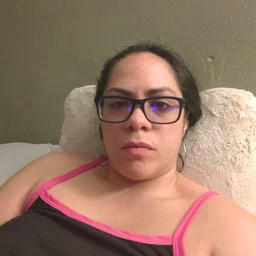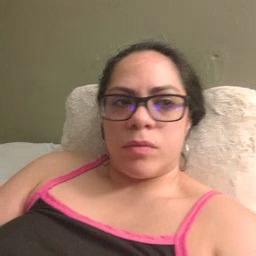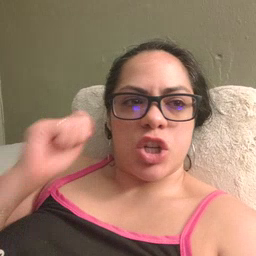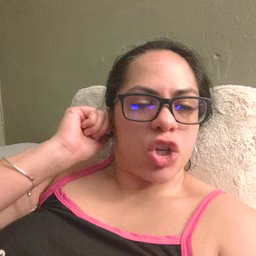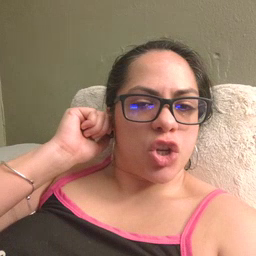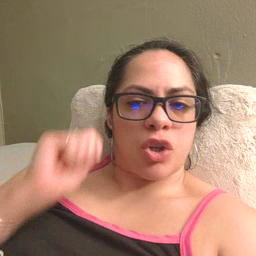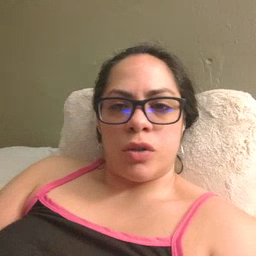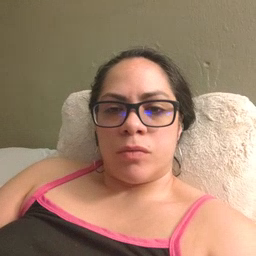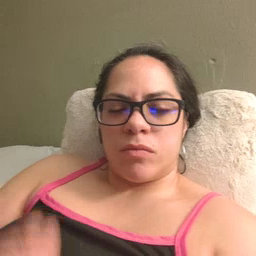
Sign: ear